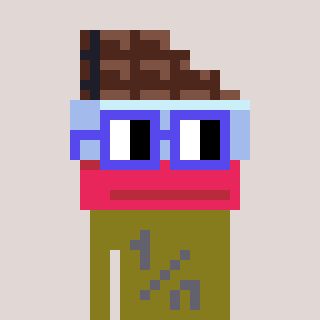
a pixel art character with square blue glasses, a chocolate-shaped head and a gunk-colored body on a warm background